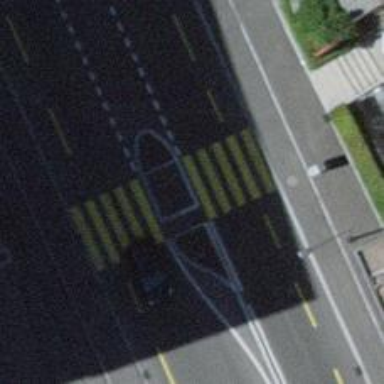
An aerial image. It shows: Kerb barrier.